Field crop: maize
Growth stage: 2
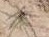
Species: salsola